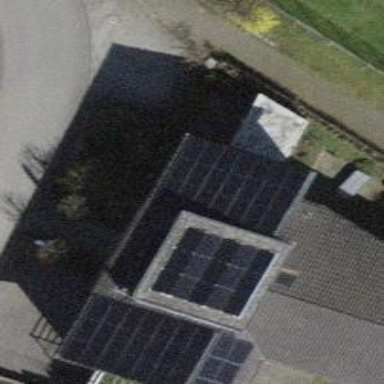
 consisting of solar photovoltaic panels."